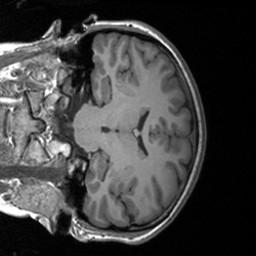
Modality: T1w
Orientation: coronal
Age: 23
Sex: female
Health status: healthy
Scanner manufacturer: siemens
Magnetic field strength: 3 T
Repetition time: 1.9 s
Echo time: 0.00226 s